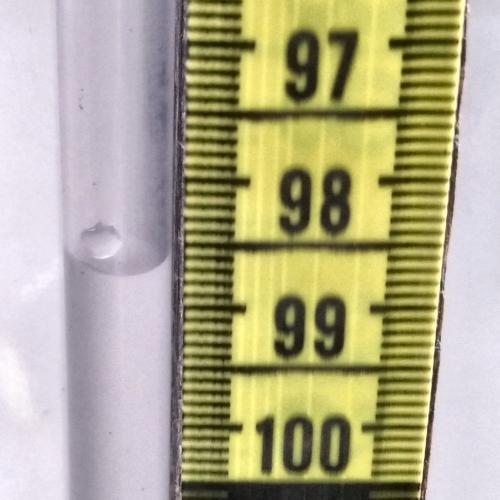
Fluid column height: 98.7 cm